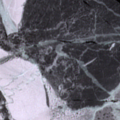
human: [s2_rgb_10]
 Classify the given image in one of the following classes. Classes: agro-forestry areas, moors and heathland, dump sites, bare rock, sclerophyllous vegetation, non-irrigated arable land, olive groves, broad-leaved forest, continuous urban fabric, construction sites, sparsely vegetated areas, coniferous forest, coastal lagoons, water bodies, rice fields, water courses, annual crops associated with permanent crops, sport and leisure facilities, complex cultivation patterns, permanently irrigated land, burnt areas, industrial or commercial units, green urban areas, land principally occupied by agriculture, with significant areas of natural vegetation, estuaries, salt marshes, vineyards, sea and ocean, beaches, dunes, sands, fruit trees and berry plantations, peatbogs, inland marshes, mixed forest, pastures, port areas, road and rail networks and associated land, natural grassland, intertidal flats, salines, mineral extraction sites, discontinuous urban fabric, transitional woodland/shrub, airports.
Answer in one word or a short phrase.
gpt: sea and ocean